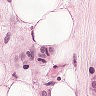
Metastatic tissue present: yes